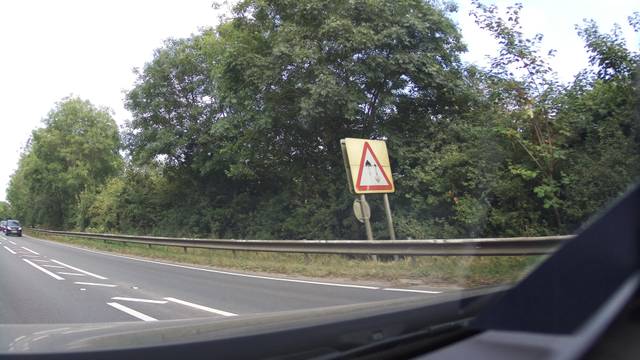
Region: United Kingdom
Coordinates: 51.88, -2.249